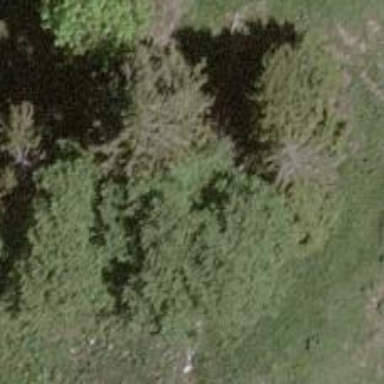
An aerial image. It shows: Beautiful tree in nature.